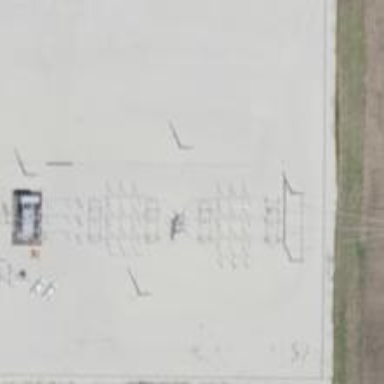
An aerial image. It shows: Power substation dedicated to generation.